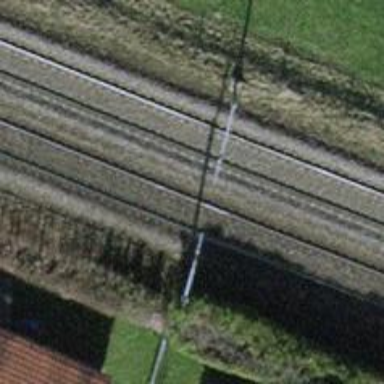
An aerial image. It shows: Solitary milestone along the railway.